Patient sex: F
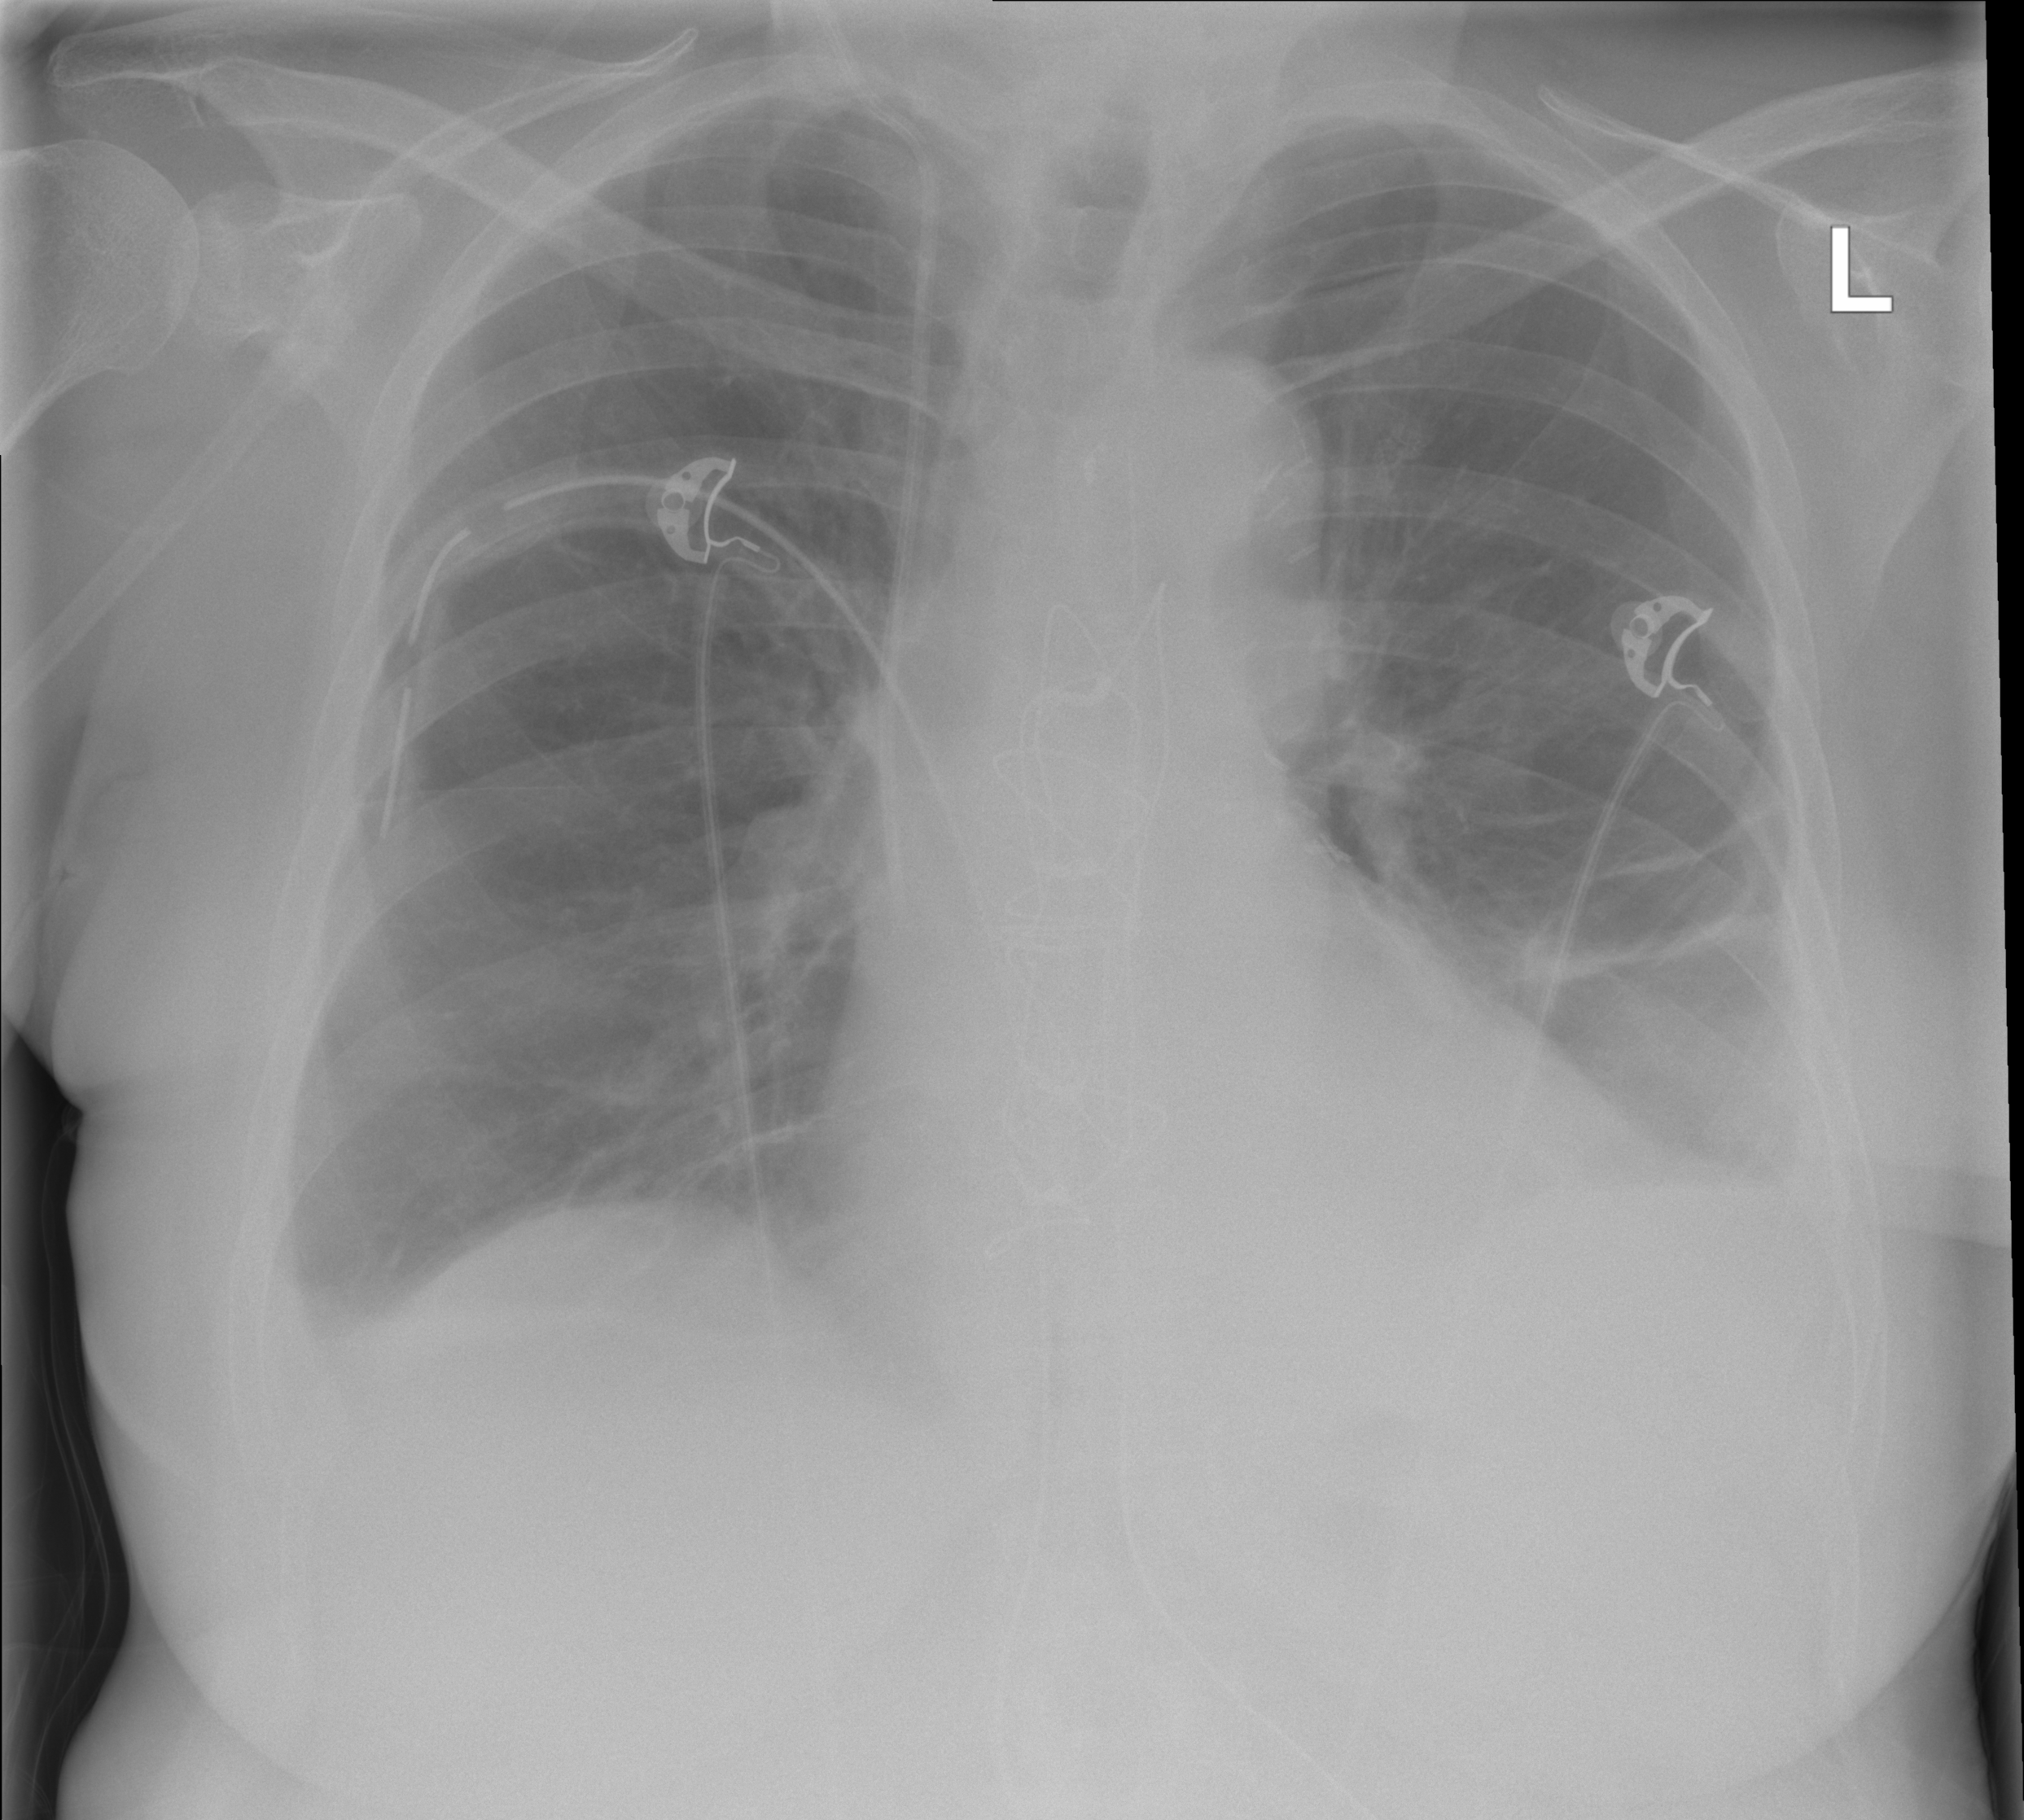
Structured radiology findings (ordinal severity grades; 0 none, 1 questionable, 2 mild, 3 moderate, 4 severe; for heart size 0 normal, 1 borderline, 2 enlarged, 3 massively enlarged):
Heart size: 1
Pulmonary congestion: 0
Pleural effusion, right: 2
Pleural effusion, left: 2
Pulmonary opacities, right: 0
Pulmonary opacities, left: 0
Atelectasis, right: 2
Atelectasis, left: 2